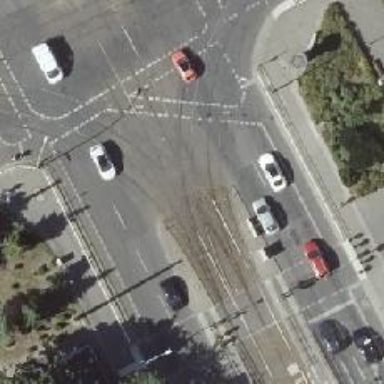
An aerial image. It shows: Railway crossing.